The image is a 2-D grayscale rendering of a rotating-machine vibration signal (signal-to-image). What is the most likely rotor condition (normal, misalignment, unbalance, looseness)?
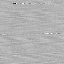
Answer: normal